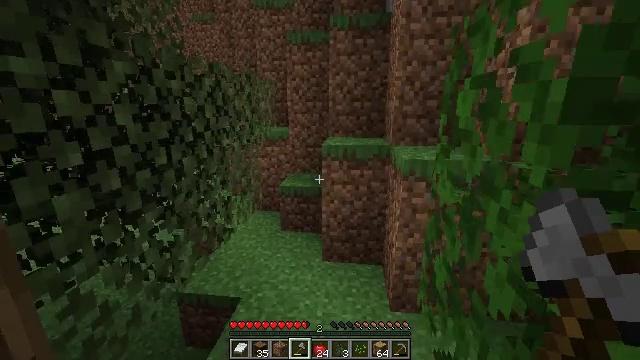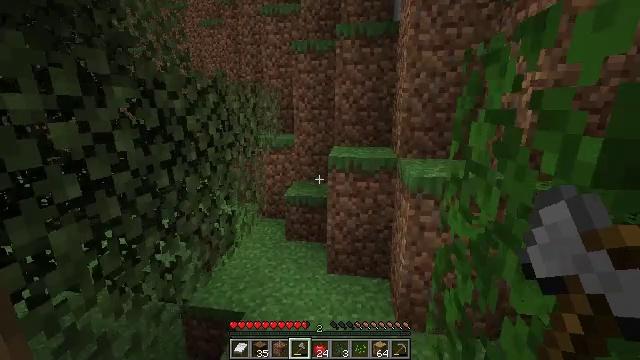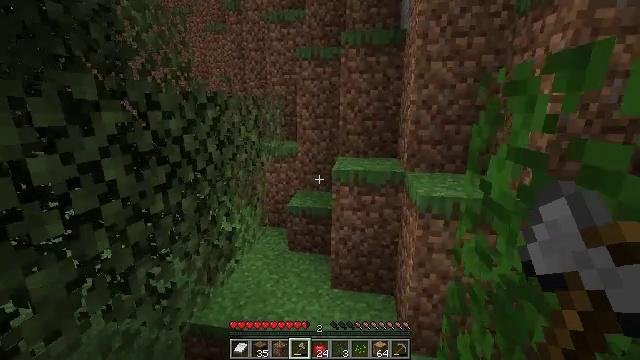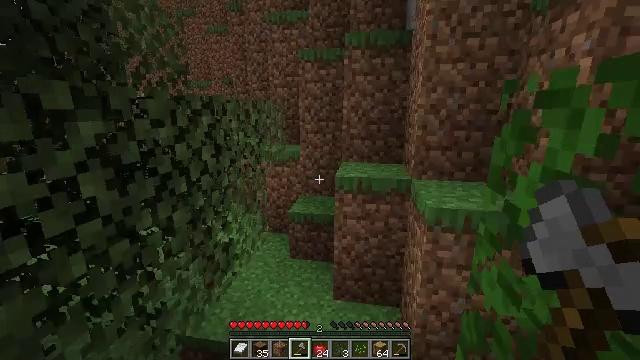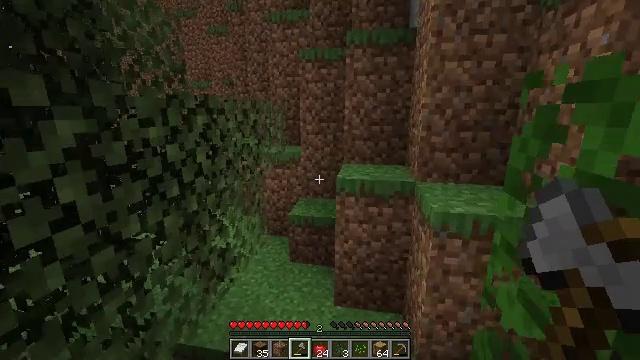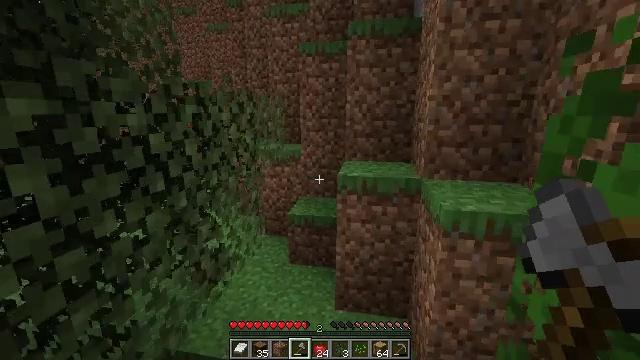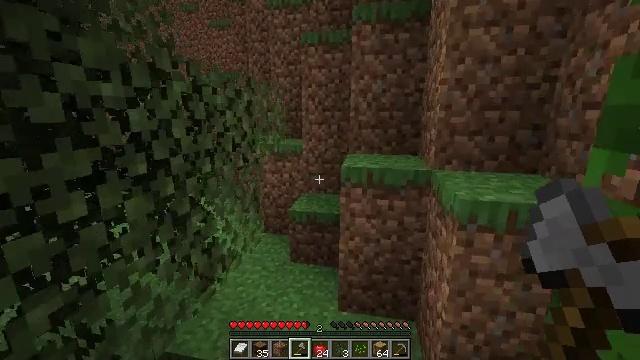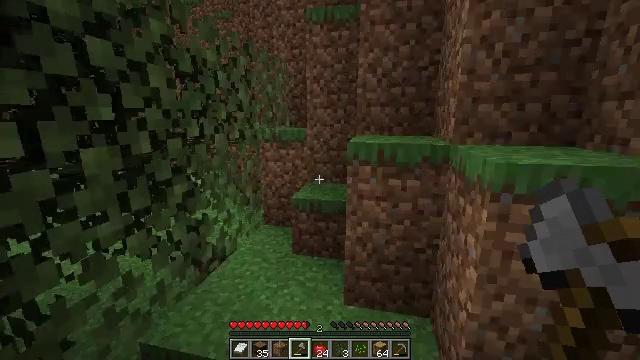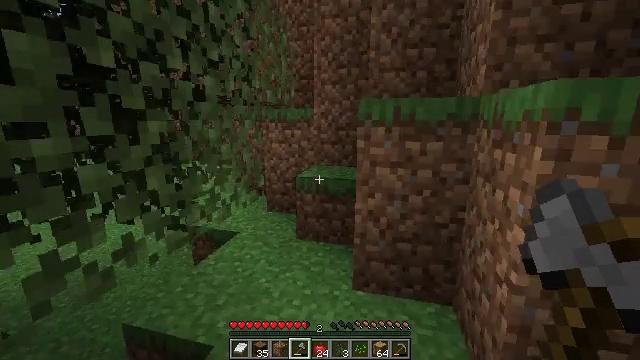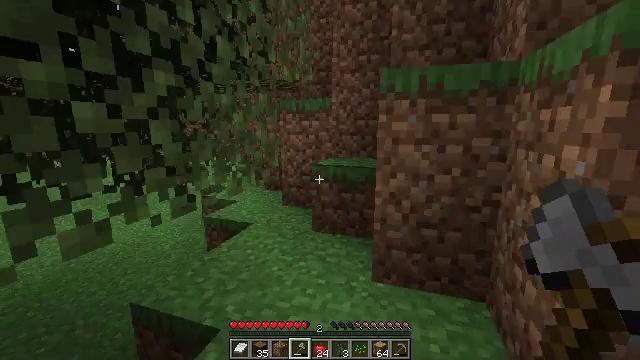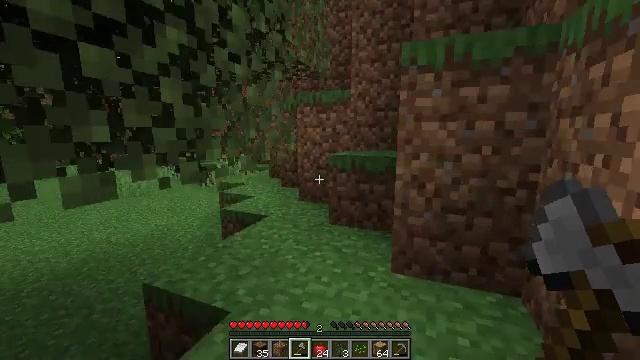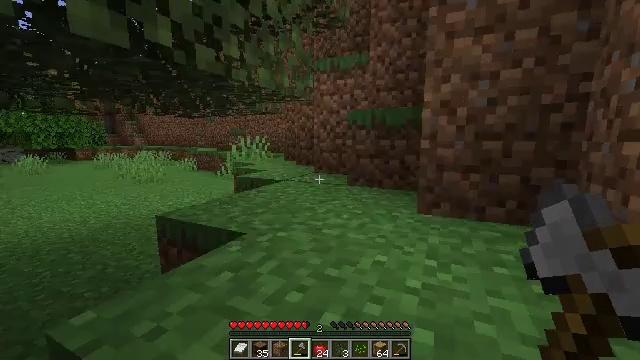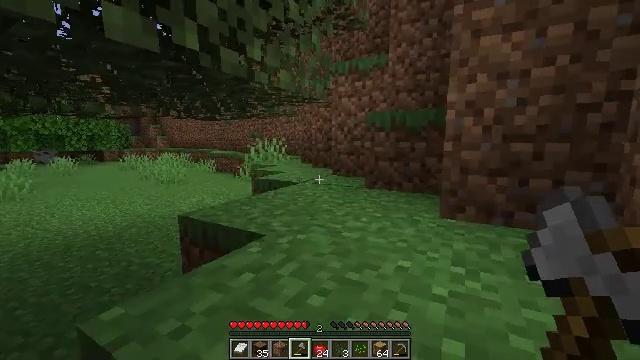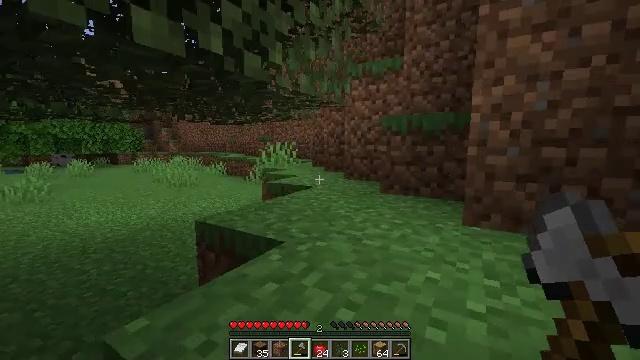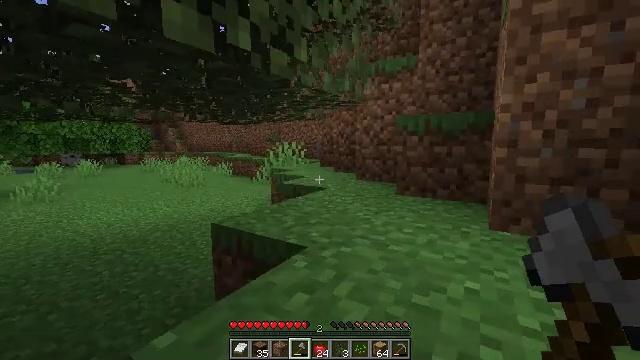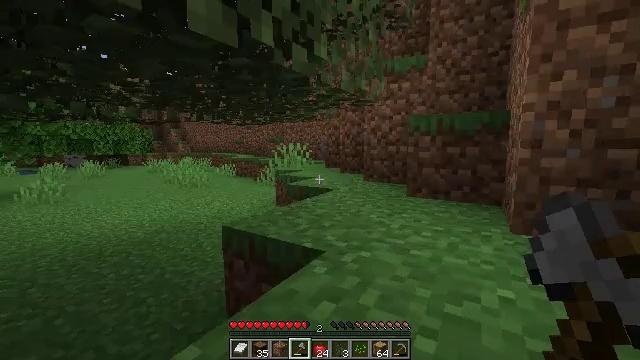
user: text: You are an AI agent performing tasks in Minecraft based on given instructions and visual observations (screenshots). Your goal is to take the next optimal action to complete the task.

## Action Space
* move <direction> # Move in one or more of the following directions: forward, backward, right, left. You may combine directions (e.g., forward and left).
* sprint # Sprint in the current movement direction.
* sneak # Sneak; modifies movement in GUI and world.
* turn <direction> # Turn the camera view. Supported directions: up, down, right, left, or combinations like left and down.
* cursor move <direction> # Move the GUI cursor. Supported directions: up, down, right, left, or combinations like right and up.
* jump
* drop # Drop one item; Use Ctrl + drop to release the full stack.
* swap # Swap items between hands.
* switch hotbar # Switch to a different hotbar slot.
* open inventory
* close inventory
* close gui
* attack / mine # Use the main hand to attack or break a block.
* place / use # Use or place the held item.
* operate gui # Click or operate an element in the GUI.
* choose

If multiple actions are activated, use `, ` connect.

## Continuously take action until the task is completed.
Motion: motion action
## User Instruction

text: Clear birch leaves to get saplings.
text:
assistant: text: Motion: move forward, turn left, jump
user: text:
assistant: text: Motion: move forward, turn left, jump
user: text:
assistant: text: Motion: move forward, jump
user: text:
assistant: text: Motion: move forward, jump
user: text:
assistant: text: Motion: move forward
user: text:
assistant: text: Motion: move forward
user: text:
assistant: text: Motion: move forward, turn left
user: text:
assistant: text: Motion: move forward, turn left
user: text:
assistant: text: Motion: move forward, turn left and up
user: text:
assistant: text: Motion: move forward, turn left and up
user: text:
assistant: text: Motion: move forward, turn left and up
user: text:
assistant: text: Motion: move forward, turn left
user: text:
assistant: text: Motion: move forward, turn left
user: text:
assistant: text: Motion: move forward
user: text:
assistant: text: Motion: move forward
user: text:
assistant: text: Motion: move forward
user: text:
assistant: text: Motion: move forward
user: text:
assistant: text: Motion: move forward
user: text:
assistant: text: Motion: move forward
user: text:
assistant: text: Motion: move forward
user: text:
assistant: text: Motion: move forward, turn right
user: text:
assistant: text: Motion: move forward, turn right
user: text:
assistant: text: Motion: move forward, turn right and down
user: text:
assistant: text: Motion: move forward, turn right and down
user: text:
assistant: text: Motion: move forward, turn right and down
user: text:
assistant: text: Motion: move forward, turn right
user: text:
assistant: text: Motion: move forward
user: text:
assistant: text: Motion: move forward
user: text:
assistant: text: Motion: move forward
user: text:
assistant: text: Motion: move forward